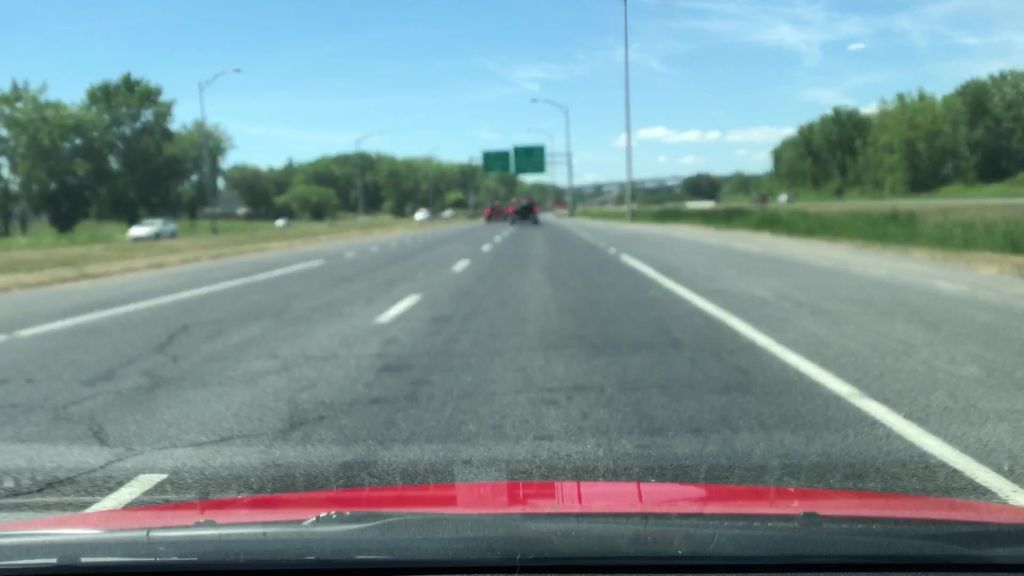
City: montreal